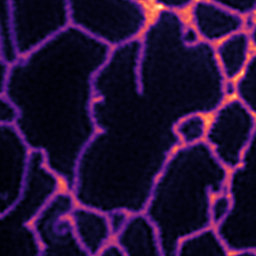
Label: Super-resolution ER image